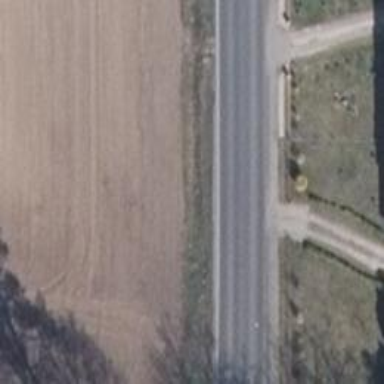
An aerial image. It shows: Secondary road.